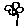
Label: flower